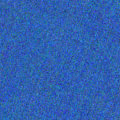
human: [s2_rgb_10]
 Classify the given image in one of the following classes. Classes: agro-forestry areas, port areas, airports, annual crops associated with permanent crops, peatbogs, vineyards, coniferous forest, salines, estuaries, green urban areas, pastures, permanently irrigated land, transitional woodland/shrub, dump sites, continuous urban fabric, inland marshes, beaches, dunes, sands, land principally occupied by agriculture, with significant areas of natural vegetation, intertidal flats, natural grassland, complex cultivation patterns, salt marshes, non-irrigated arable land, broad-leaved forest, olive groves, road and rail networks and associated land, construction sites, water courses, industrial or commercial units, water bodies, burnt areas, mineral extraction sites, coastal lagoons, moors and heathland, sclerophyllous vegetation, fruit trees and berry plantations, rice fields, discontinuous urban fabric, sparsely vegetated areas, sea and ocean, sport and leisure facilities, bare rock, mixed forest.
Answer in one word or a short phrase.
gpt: sea and ocean